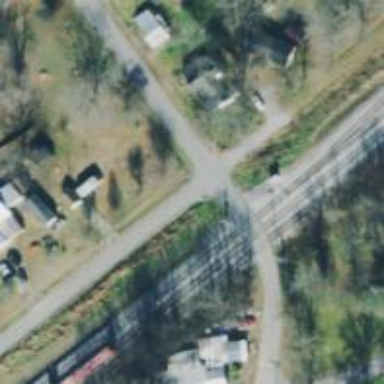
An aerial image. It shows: Railway siding with rails.